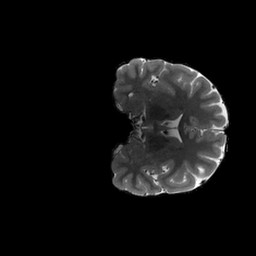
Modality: T2w
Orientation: coronal
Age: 22
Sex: female
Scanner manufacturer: siemens
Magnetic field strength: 3 T
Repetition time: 3.2 s
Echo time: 0.564 s